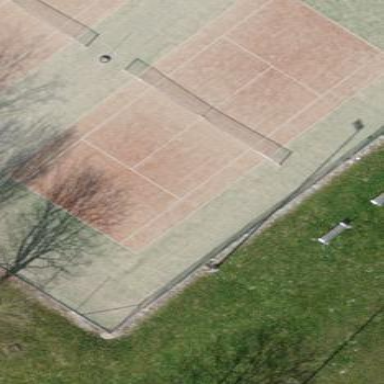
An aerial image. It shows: Tennis court on the leisure land pitch.